Question: another problem, this one I don't think is as simple as a double like it was last time.
I'm making a listbox that I only want the user to be able to select one option from, and for it change the 'selected state' of the other 2 that are right next to it on the form. The problem is, I can't figure out how to pull whats been selected in the first list box.
I've tried using
'''
private void workshopSelect_SelectedIndexChanged(object sender, EventArgs e)
{
for (int i = 1; i != 5; i++) {
if (workshopSelect.GetSelected == i){
NoDBox.SetSelected(i, true);
feeBox.SetSelected(i, true);
}
}
}
'''
but the workshopselect.getselected has red squigglies. It says that the == operator cannot be used, and that it "Returns a value indicating whether the specified item is selected" I tried using '(workshopSelect.GetSelected[i])'that didn't work, tried using '(workshopSelect.GetSelected(i))' that didn't work either.
The program should look like this when I select one of the Workshop lines

So my question really is, just what exactly do I use to check the box for what line has been selected?
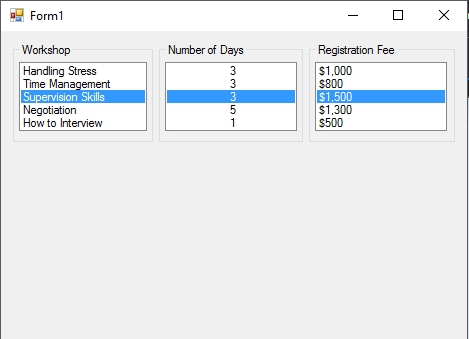
Answer: You should use 'SelectedItem' property instead of 'GetSelected' to get selected item.
Or 'SelectedIndex' to get index.
'''
if (listbox1.SelectedItem.ToString () == "Supervision skill")
...
if (listbox1.SelectedIndex == 1) ...
'''